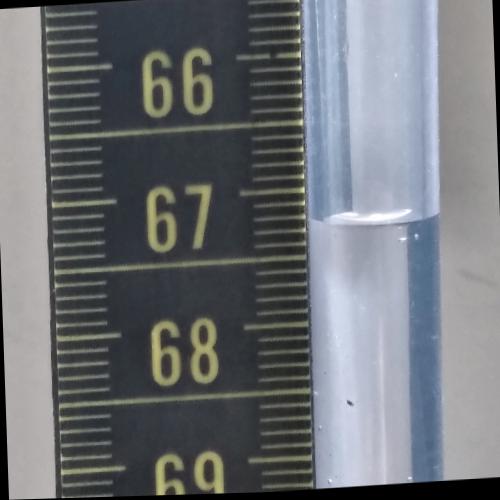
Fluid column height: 67.2 cm